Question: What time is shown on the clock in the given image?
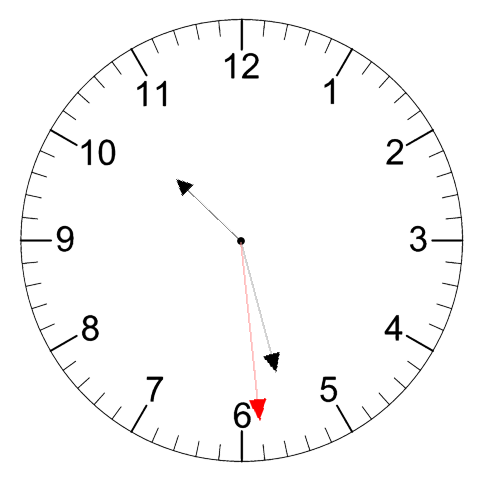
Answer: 10:27:29